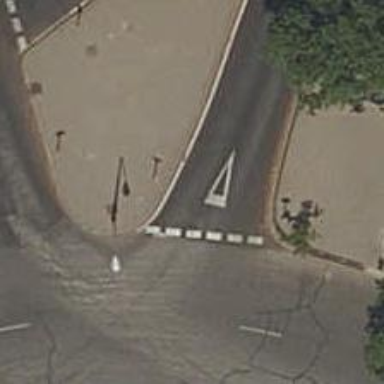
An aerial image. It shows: Road with "give way" sign.